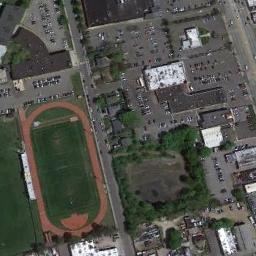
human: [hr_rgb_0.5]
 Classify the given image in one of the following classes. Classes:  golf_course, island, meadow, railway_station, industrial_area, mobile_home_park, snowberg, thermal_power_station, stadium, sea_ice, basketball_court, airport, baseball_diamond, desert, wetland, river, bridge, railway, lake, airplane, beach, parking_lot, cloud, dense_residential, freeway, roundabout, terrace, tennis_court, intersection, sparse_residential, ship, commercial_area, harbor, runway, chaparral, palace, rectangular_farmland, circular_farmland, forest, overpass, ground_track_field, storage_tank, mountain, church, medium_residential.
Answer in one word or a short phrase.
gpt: ground_track_field